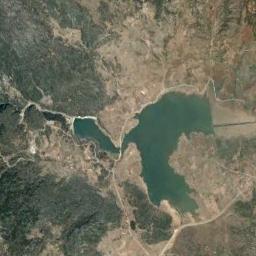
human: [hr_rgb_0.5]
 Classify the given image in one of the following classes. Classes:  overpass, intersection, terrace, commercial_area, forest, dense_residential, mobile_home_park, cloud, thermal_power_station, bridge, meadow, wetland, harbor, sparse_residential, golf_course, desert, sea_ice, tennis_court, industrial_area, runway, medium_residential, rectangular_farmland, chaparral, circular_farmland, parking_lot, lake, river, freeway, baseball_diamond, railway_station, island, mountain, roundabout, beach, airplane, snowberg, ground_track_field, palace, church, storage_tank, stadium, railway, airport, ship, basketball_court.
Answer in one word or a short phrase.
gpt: lake